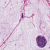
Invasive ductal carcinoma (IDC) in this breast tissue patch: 1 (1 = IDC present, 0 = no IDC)